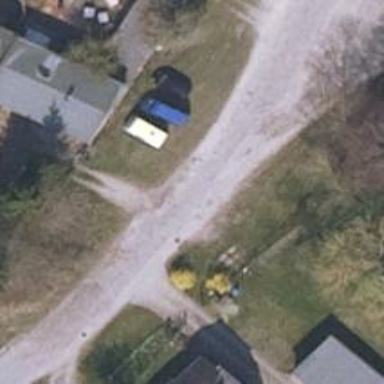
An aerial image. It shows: Residential road.